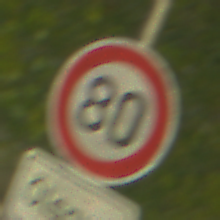
Verkehrszeichen: Geschwindigkeit80
Zusatzzeichen unten: HinweiseAufGefahrenDurchVerbaleAngabe1
Umgebung: Outdoor, Urban
Tageszeit: Night
Wetter: PartlyCloudy
Licht: Artificial
Jahreszeit: NotSpecified
Kontrast: HighContrast